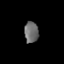
Tissue: prostate
Cell type: T cells
Senescence score: 0.2935
Nuclear area (px): 292
Mean DAPI intensity: 108.579